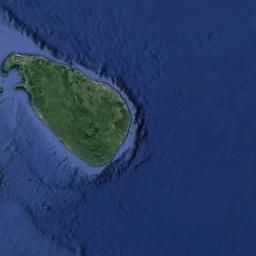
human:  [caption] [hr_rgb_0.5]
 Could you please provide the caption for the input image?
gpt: The islands in the picture are of different sizes .

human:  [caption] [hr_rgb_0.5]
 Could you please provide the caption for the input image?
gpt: There are many trees on the island .

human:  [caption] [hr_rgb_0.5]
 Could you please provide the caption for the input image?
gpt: Irregularly shaped green island surrounded by blue sea water .

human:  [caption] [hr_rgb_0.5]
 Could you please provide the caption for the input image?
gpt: The island with dense vegetation is surrounded by deep blue waters .

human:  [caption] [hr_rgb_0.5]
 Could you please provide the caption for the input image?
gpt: The green island is on a blue sea .